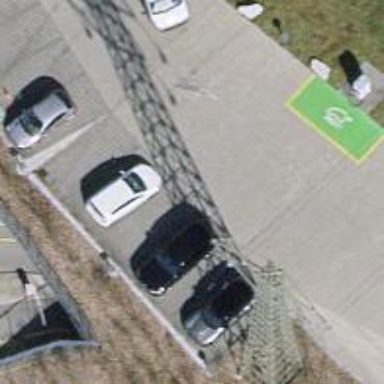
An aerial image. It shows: Parking area.